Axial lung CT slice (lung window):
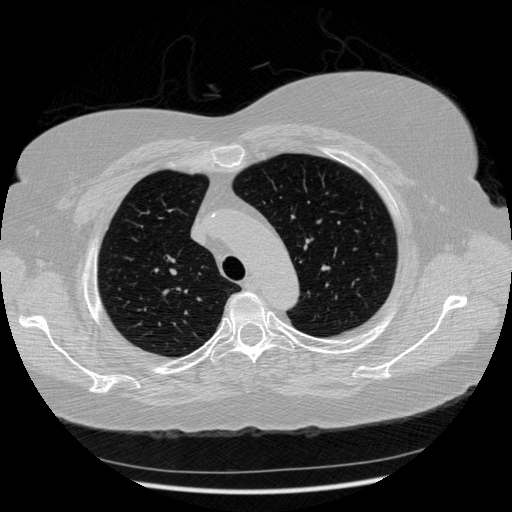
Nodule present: no